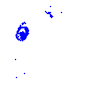
Particle: pion